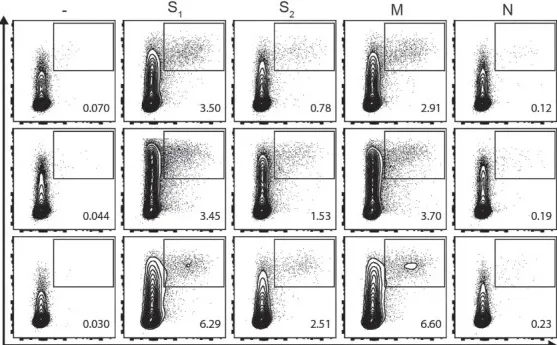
Normal generation of SARS-CoV-2-specific CD4+ and CD8+ T cells in the HVDRR patient and her parents. (D) FACS dot plots shoving the fraction AIM+ (CD137+CD69+) CD8+ T cells.
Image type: radiology (x_ray)